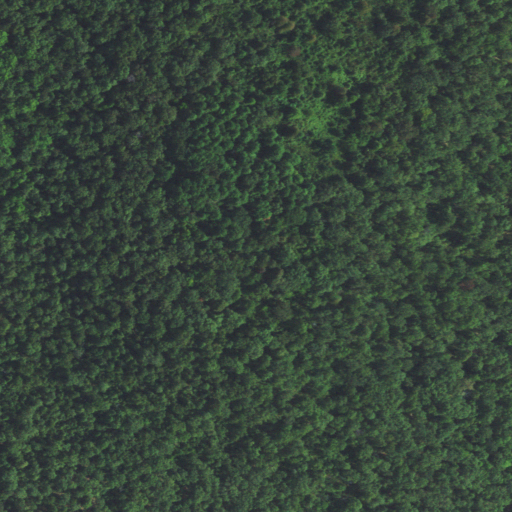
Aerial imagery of mountain in Oklahoma named Lick Mountain containing deciduous forest, mixed forest, and evergreen forest